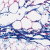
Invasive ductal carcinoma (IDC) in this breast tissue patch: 0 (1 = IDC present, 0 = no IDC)